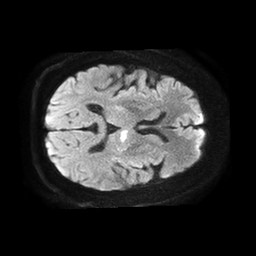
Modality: TRACE
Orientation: axial
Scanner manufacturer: philips
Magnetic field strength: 1.5 T
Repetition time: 4.6 s
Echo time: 0.08517 s